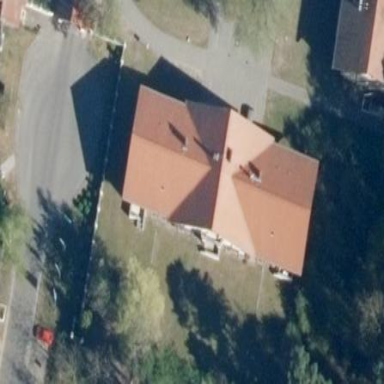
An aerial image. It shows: Hospital building with gabled roof.